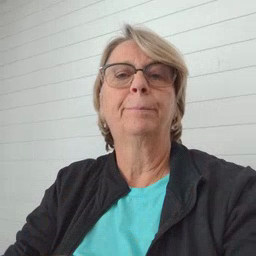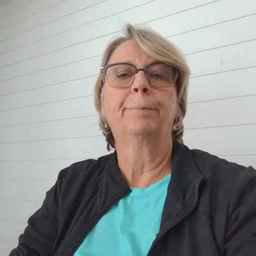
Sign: jump